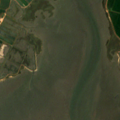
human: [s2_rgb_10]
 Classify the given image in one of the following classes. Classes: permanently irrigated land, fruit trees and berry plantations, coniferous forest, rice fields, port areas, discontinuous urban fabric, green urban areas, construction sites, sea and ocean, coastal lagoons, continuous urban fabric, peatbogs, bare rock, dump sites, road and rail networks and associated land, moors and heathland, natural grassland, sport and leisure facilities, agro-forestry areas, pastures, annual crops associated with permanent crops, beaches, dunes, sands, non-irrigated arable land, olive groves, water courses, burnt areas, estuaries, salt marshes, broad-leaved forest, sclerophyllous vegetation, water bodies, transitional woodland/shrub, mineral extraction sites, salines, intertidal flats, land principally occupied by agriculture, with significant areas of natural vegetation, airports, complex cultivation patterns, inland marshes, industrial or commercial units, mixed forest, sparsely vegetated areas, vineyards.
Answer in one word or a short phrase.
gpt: rice fields, salt marshes, salines, intertidal flats, estuaries